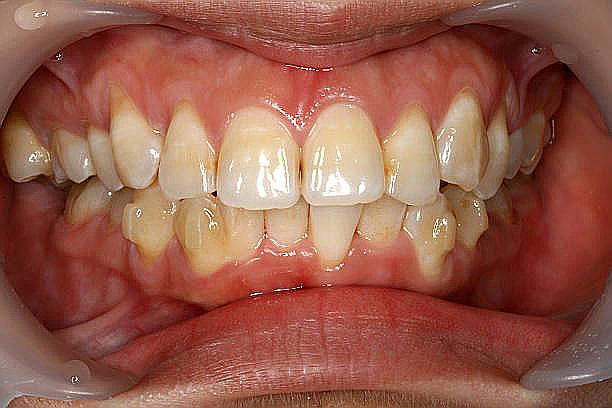
Condition: Calculus